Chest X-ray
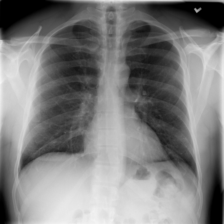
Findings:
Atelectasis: negative
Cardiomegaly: negative
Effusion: negative
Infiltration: negative
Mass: negative
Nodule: negative
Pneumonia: negative
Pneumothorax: negative
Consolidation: negative
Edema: negative
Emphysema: negative
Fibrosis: negative
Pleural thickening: negative
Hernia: negative